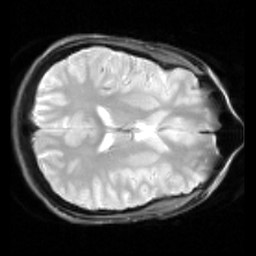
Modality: inplaneT2
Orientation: axial
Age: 19
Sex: male
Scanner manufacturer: siemens
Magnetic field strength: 2.894 T
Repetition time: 5 s
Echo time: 0.033 s